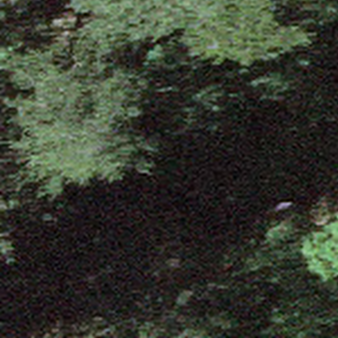
Label: other